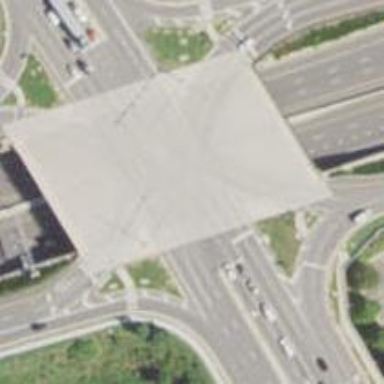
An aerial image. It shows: Bridge along trunk link highway.